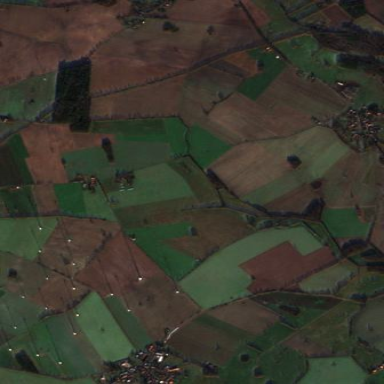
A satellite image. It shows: Picturesque farmland scene.